Question: I am fairly new to web development and I wanted to practice the HTML, CSS, and Javascript that I learned over the weekend. I am having trouble positioning my images correctly based on my mouse cursor. I can see that my images are being appended in the "inspect" section of google chrome but their positioning is not matching up with how the style indicates. Is there a problem with my HTML, CSS, or Javascript or all three? I want it to work similarly to <URL>
<URL>[
'''
<!DOCTYPE html>
<html lang="en">
<head>
<meta charset="UTF-8">
<title>My Jaws that Bite My Claws That Catch</title>
<style>
*{
padding: 0;
margin: 0;
}
#witchwood{
background: url("witchwood.jpg");
height: 100vh;
background-position: 75% 20%;
overflow: hidden;
}
.shudder{
position: absolute;
}
</style>
</head>
<body>
<div id="witchwood" onclick="wok(event)"></div>
</body>
<script type="text/javascript">
//document.getElementById('witchwood').addEventListener("click", wok);
var z = 0;
function wok(e){
//finds position of mouse
var x= e.clientX;
var y= e.clientY;
//creates the img element
var img = document.createElement("img");
img.src = "shudderwock.png";
img.class = "shudder";
img.style.top = y + "px";
img.style.left = x + "px";
//appends the img into the div class="witchwood"
document.getElementById('witchwood').appendChild(img);
}
</script>
</html>
'''
Here is a link to the <URL>.
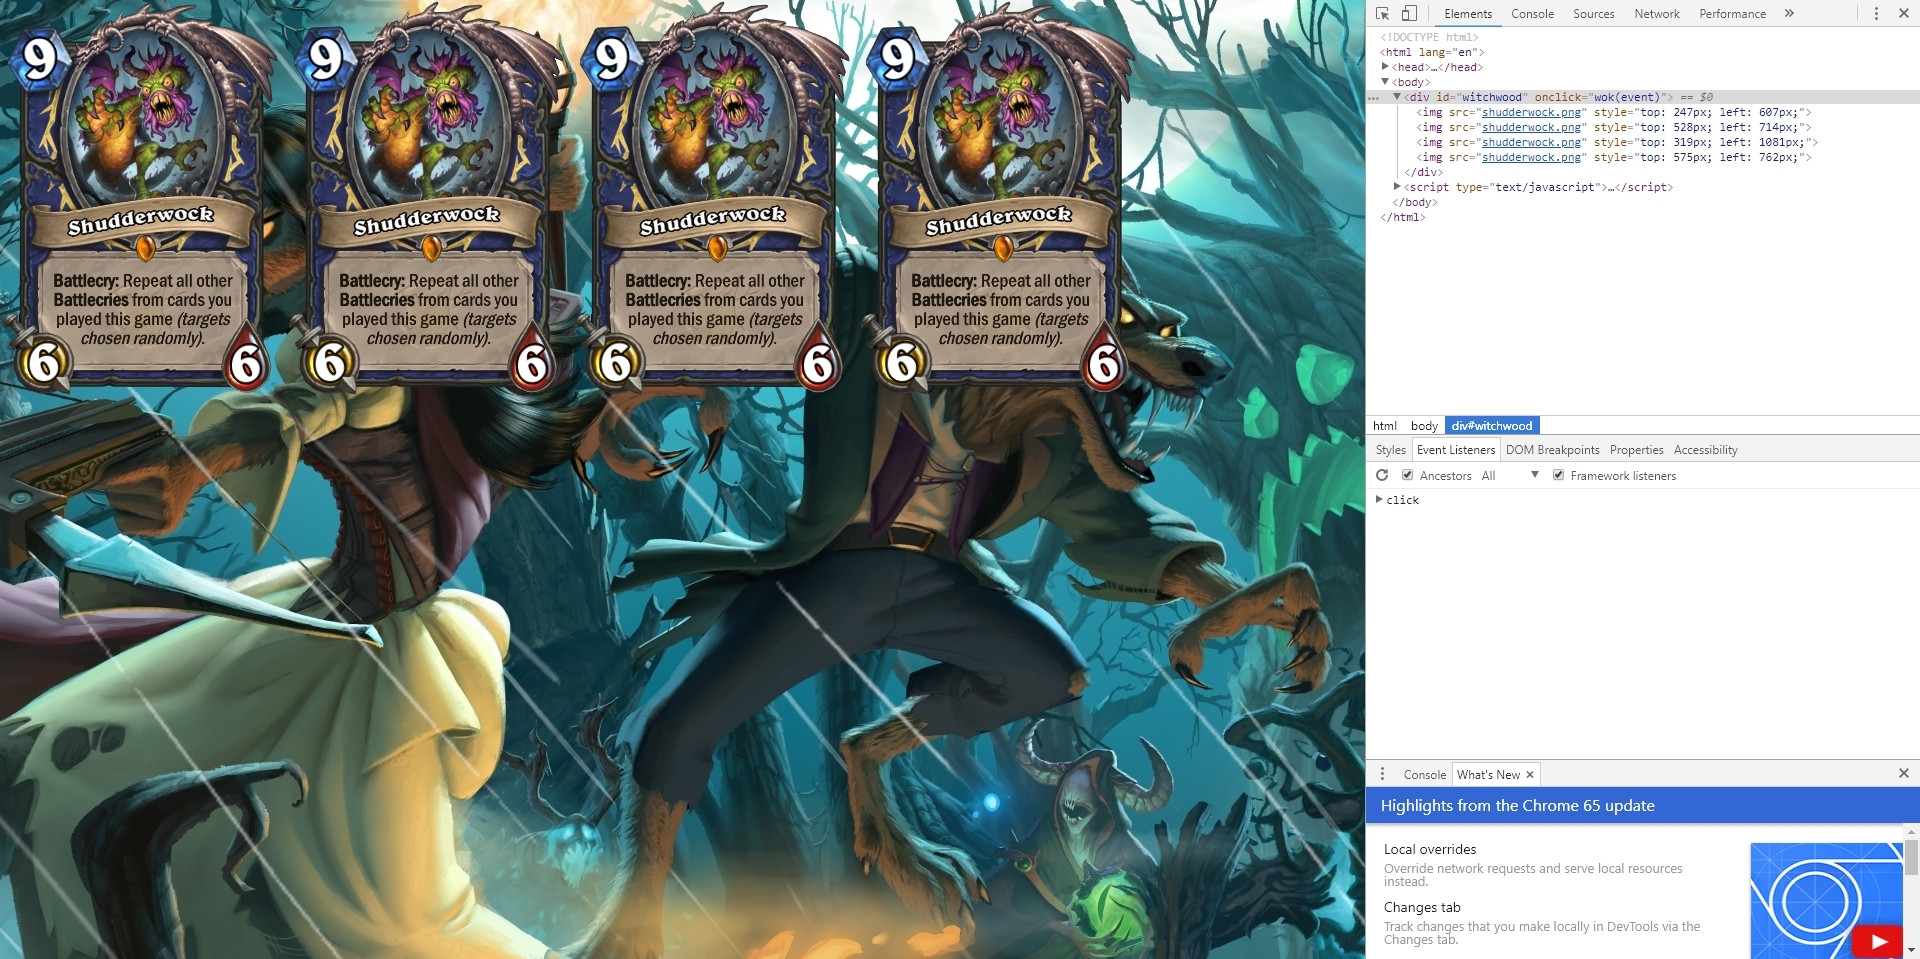
Answer: Your '.shudder' class is not being applied. The appropriate DOM property is called 'className'. You don't set an 'HTMLElement' attribute with 'img.class'.
'''
img.class = "shudder";
'''
'''
img.className = "shudder";
'''
Alternatively, you could use;
'''
img.setAttribute('class', 'shudder');
'''